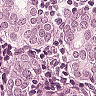
Metastatic tissue present: yes